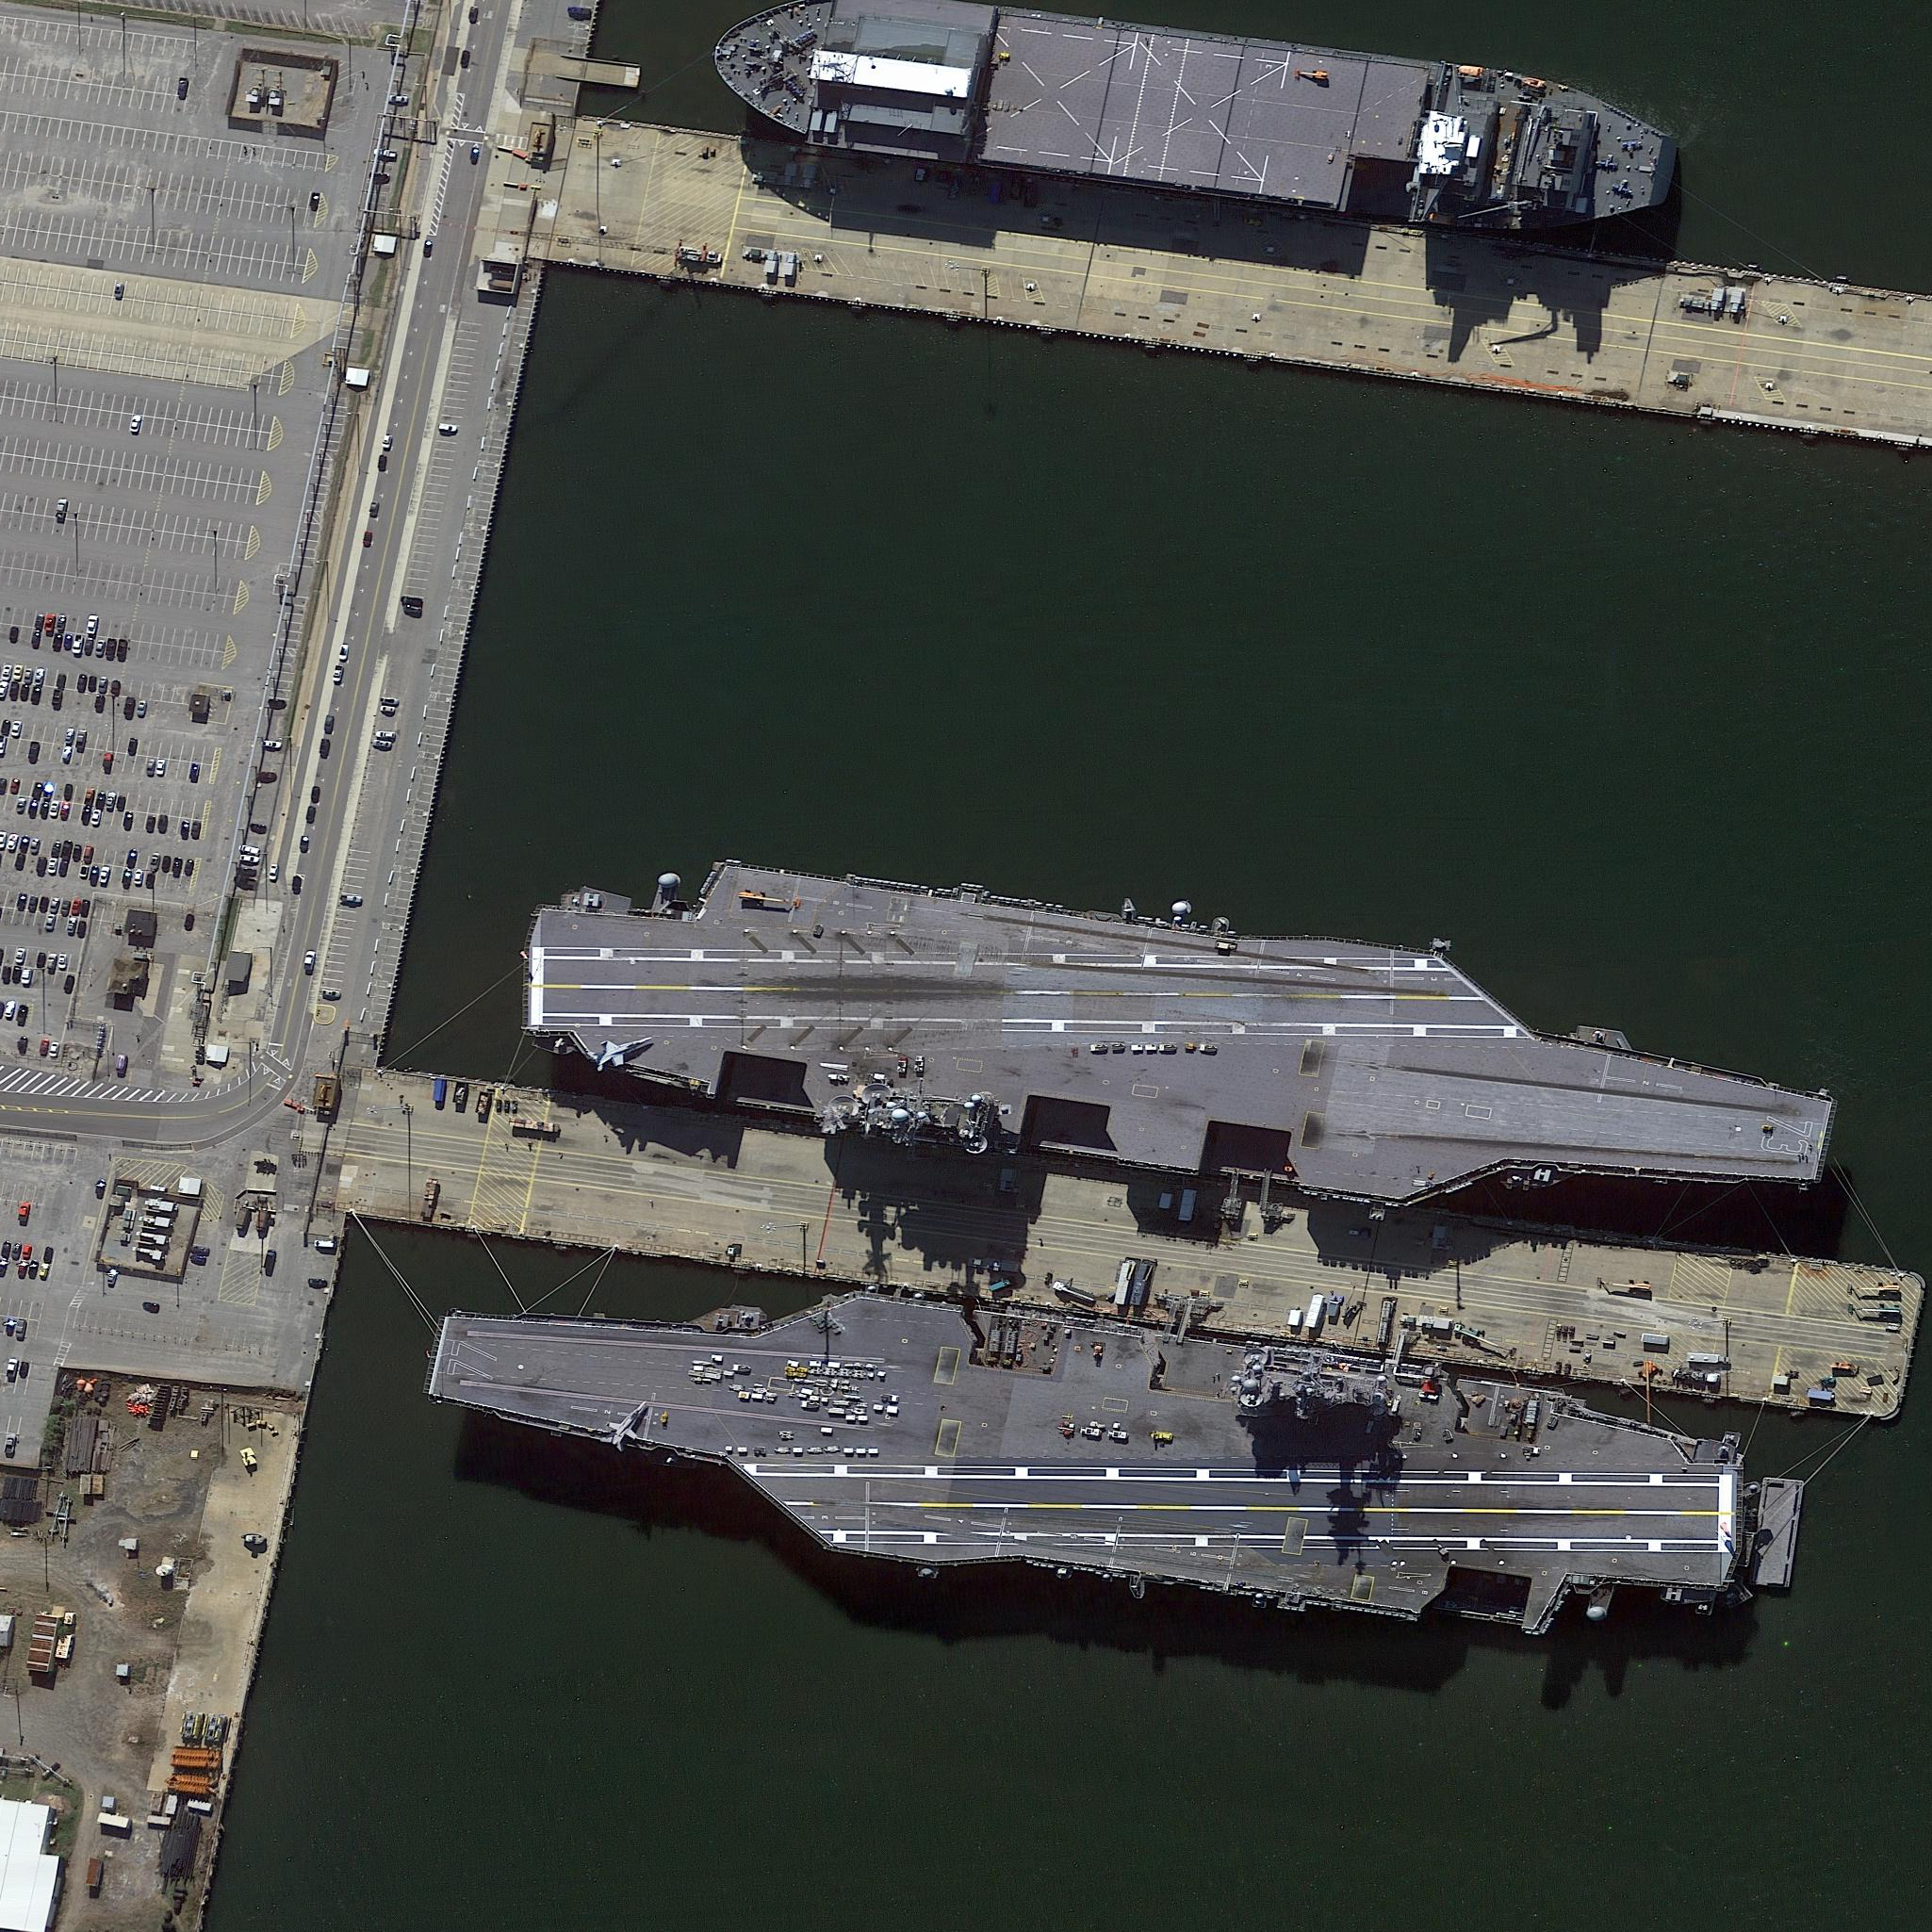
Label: aircraft_carrier